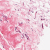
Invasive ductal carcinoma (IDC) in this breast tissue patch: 0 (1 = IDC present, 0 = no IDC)